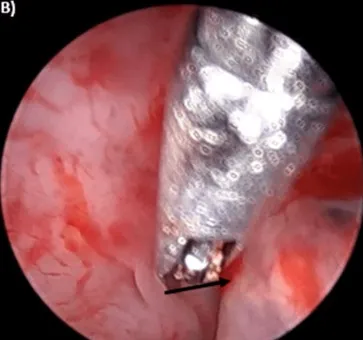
Intraoperative pictures during hysteroscopy. B) Separation of the g-sac during hysteroscopy.
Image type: endoscopy (arthroscopy)